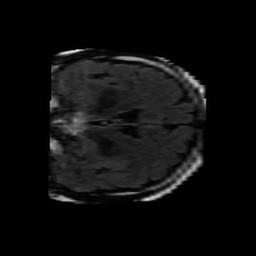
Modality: FLAIR
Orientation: coronal
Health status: ill
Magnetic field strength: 3 T